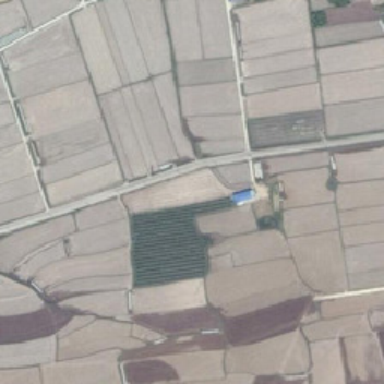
Where yellow meets green field is blue house .